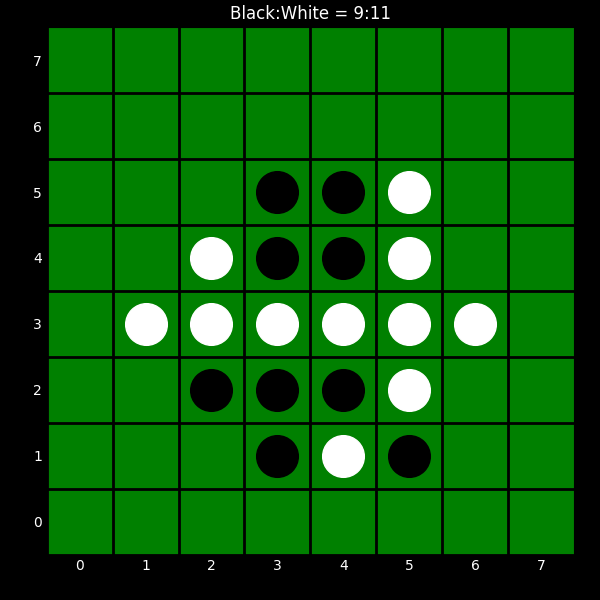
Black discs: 9
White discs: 11